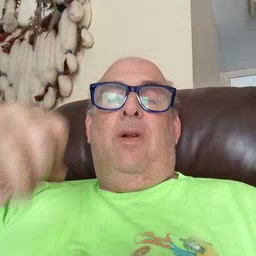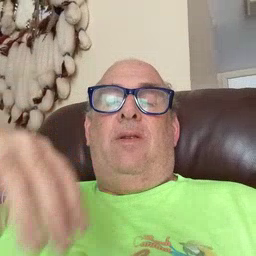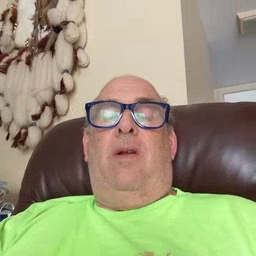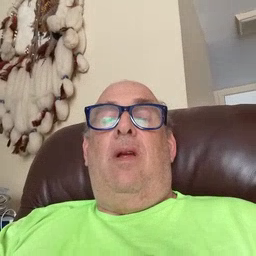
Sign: shower